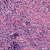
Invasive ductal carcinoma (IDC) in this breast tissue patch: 1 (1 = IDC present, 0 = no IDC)